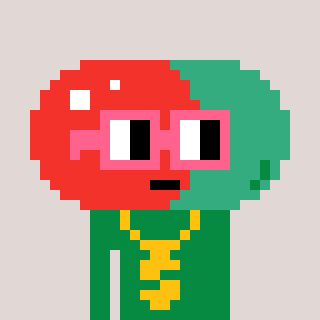
a pixel art character with square pink glasses, a pill-shaped head and a green-colored body on a warm background